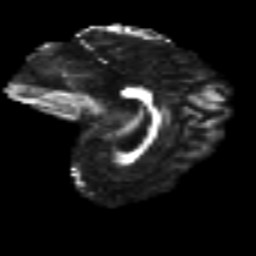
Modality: FA
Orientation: sagittal
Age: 29
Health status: ill
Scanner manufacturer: philips
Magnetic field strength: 3 T
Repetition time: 9 s
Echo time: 0.127 s